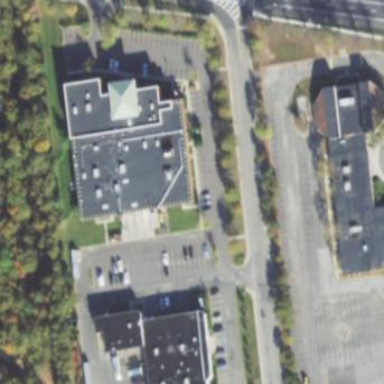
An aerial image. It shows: Commercial building.